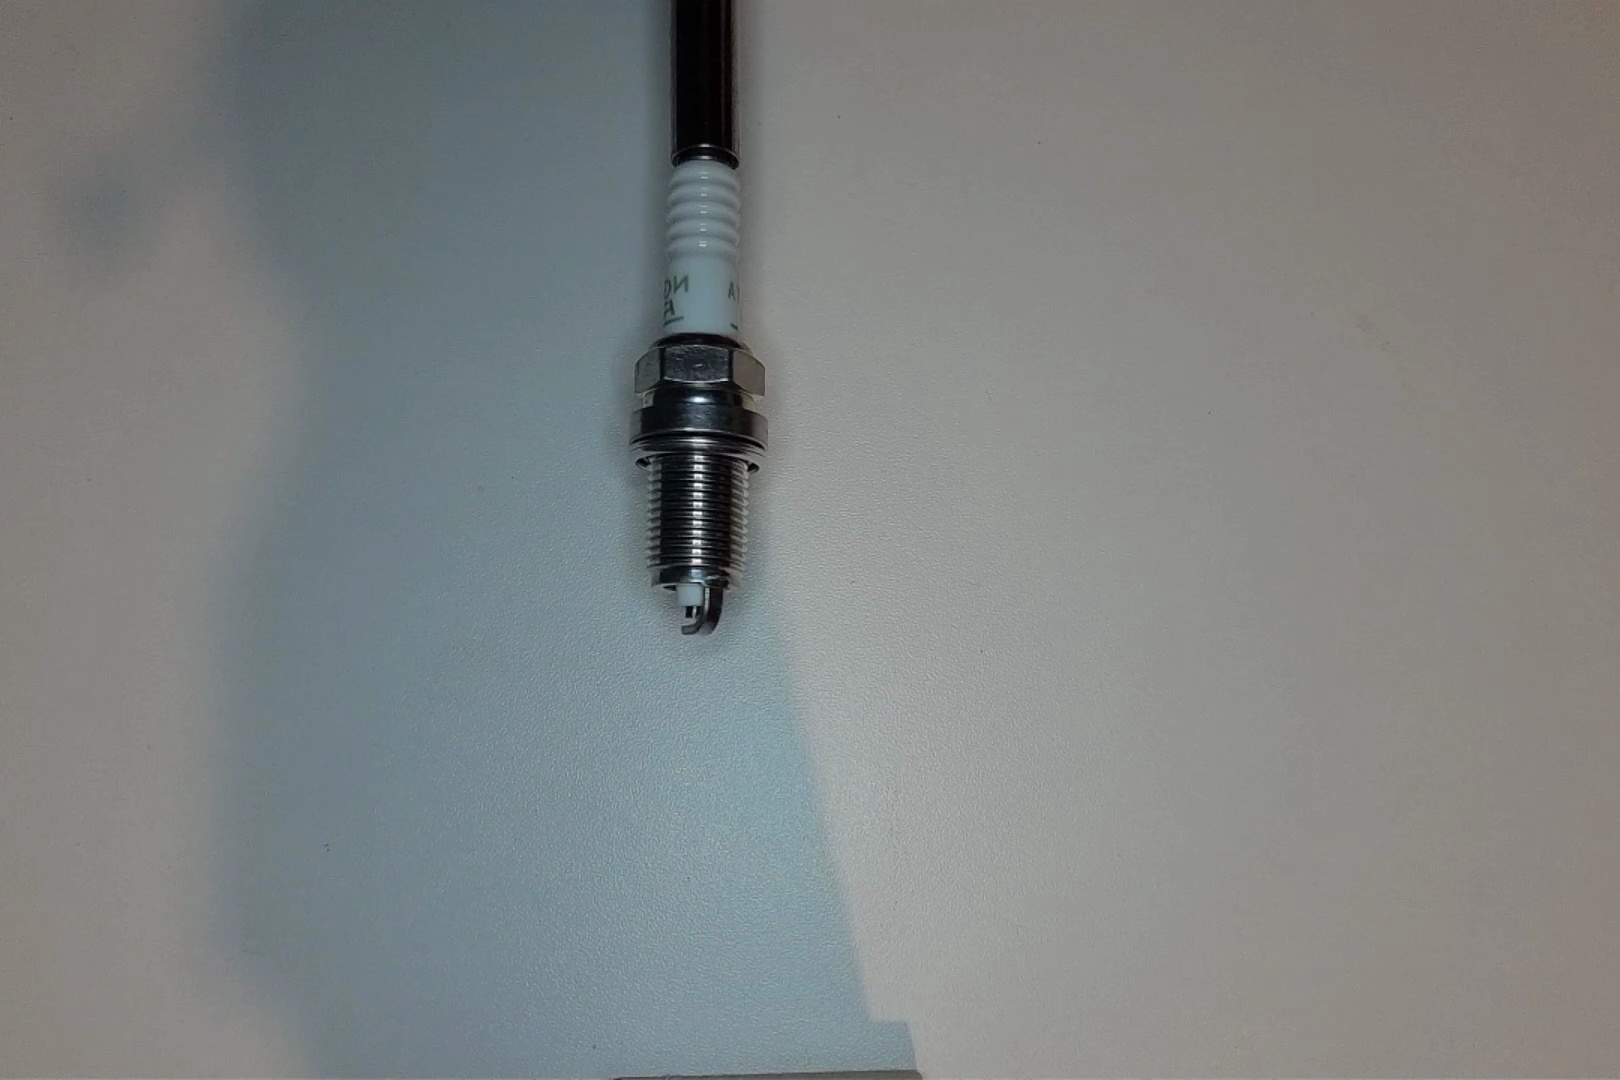
Label: normal